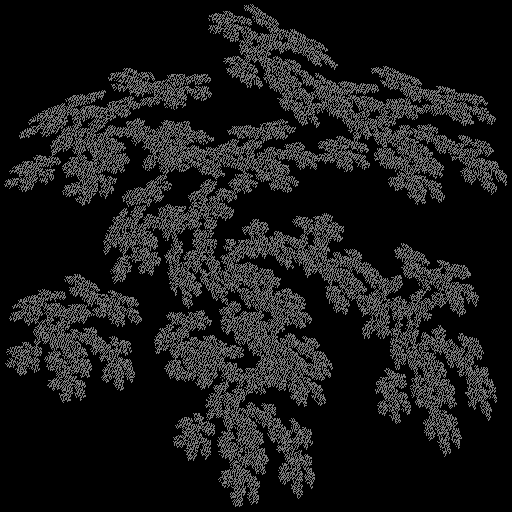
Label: pinetree